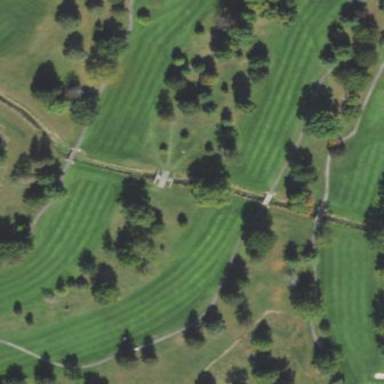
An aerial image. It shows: Golf fairway in the image.